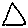
Label: triangle